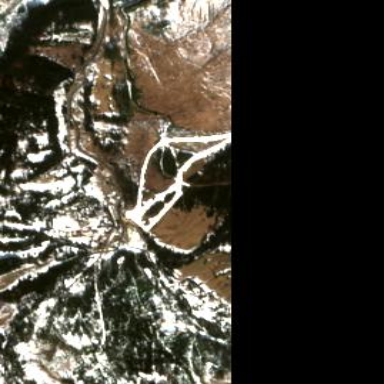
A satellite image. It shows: Intermediate downhill skiing piste for classic grooming. The area is designated for winter sports activities such as skiing.